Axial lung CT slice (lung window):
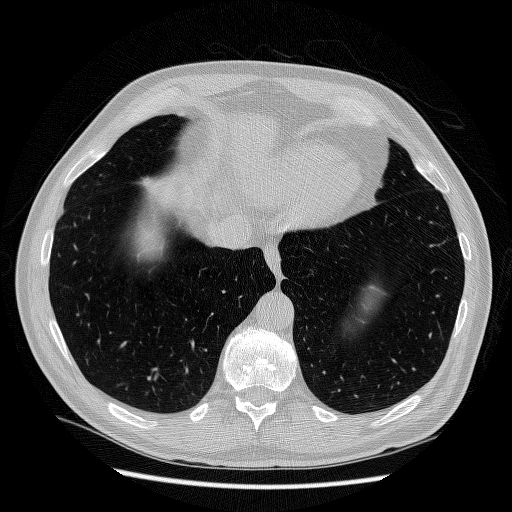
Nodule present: no